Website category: sports
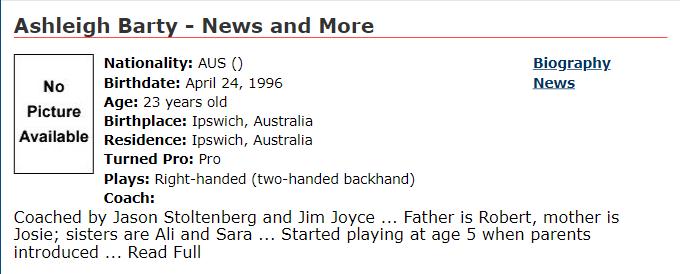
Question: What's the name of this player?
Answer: Ashleigh Barty

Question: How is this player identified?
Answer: Ashleigh Barty

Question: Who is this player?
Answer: Ashleigh Barty

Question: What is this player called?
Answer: Ashleigh Barty

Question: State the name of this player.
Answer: Ashleigh Barty

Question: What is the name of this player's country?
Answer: AUS

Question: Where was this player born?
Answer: AUS

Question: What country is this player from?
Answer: AUS

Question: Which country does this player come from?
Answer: AUS

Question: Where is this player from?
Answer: AUS

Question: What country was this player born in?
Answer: AUS

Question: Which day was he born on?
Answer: April 24, 1996

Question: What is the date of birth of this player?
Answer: April 24, 1996

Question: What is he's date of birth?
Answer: April 24, 1996

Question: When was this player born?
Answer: April 24, 1996

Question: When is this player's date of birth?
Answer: April 24, 1996

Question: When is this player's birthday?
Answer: April 24, 1996

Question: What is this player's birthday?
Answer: April 24, 1996

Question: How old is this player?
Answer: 23 years old

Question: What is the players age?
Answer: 23 years old

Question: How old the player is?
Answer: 23 years old

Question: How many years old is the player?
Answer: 23 years old

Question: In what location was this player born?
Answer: Ipswich, Australia

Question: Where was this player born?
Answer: Ipswich, Australia

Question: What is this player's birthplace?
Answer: Ipswich, Australia

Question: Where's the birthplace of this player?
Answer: Ipswich, Australia

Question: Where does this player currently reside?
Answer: Ipswich, Australia

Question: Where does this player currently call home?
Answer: Ipswich, Australia

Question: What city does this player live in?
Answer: Ipswich, Australia

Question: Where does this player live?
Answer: Ipswich, Australia

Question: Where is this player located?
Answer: Ipswich, Australia

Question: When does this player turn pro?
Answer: Pro

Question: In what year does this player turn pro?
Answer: Pro

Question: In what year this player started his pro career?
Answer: Pro

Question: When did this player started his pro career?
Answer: Pro

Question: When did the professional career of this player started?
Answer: Pro

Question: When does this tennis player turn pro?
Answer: Pro

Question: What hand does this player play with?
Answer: Right-handed (two-handed backhand)

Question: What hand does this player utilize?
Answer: Right-handed (two-handed backhand)

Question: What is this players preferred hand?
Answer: Right-handed (two-handed backhand)

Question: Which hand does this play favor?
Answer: Right-handed (two-handed backhand)

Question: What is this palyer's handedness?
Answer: Right-handed (two-handed backhand)